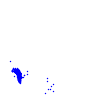
Particle: electron